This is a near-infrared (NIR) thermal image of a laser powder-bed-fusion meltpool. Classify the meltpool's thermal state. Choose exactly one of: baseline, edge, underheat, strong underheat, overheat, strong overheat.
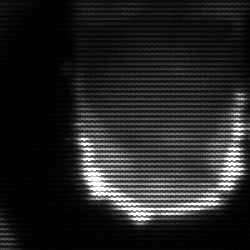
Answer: baseline